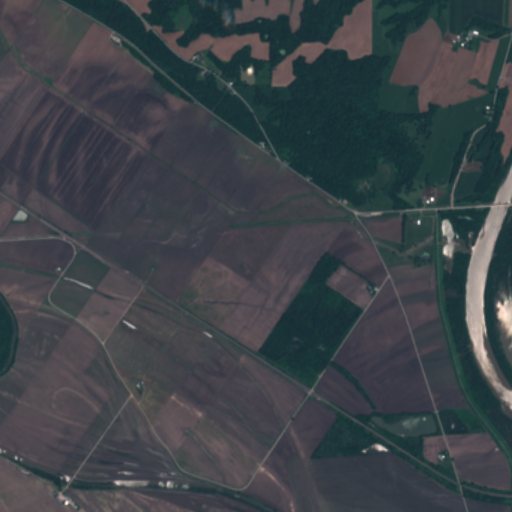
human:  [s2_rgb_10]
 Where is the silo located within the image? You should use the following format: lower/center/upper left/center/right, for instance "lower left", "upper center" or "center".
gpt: The silo is located in the lower left of the image.
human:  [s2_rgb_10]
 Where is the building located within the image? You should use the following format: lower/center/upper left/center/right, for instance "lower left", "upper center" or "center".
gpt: The building is located in the lower left of the image.
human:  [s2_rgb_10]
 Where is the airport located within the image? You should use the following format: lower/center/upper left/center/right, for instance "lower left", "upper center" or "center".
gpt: There is no airport in the image.